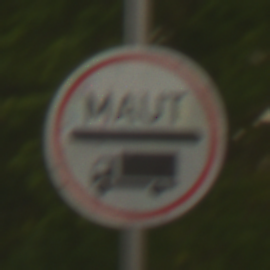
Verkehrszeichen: Mautpflicht
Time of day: SunriseSunset
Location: Outdoor (RoadRail)
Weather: Clear
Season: NotSpecified
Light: Natural